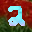
Label: 2